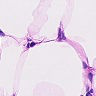
Metastatic tissue present: no